Question: I have a table like below. In this table, the "model" column contains file type information.
We log the latest updated date of any file Type(AFP/Arch/ etc..) along with the date of the day that we are inputting these values.
For example, if I'm inputting the values today and I found that the file AFP is updated yesterday. The row would be like
'''
|File type| |Date of Input| |updated date|
| AFP | | 2018.05.09 | | 2018.05.08 |
'''
<URL>
Using this I would like to create a pivot table that shows me the Difference of the column "Update" from the Previous "Date". The desired values in the above example would be "1"(the difference between today & yesterday). But using the show value as "Difference from" option doesn't give me proper values with dates.
Please, find the date below.

'''
| Model | Date | Update | | |
|---------------|------------|------------|---|---|
| AFP | 2018.03.05 | 2018.02.26 | | |
| AFP | 2018.03.07 | 2018.02.26 | | |
| AFP | 2018.03.09 | 2018.02.26 | | |
| AFP | 2018.03.14 | 2018.02.26 | | |
| AFP_FP | 2018.03.07 | 2018.03.06 | | |
| AFP_FP | 2018.03.09 | 2018.03.09 | | |
| AFP_FP | 2018.03.14 | 2018.03.09 | | |
| Arch | 2018.03.05 | 2018.02.22 | | |
| Arch | 2018.03.07 | 2018.02.22 | | |
| Arch | 2018.03.09 | 2018.02.22 | | |
| Arch | 2018.03.14 | 2018.03.13 | | |
| EL | 2018.03.05 | 2018.03.01 | | |
| EL | 2018.03.07 | 2018.03.07 | | |
| EL | 2018.03.09 | 2018.03.09 | | |
| EL | 2018.03.14 | 2018.03.09 | | |
| PO HD | 2018.03.05 | 2018.03.02 | | |
| PO HD | 2018.03.07 | 2018.03.07 | | |
| PO HD | 2018.03.09 | 2018.03.09 | | |
| PO HD | 2018.03.14 | 2018.03.14 | | |
| PO HP | 2018.03.05 | 2018.03.02 | | |
| PO HP | 2018.03.07 | 2018.03.07 | | |
| PO HP | 2018.03.09 | 2018.03.09 | | |
| PO HP | 2018.03.14 | 2018.03.14 | | |
| PO PL | 2018.03.05 | 2018.03.02 | | |
| PO PL | 2018.03.07 | 2018.03.07 | | |
| PO PL | 2018.03.09 | 2018.03.09 | | |
| PO PL | 2018.03.14 | 2018.03.14 | | |
| RCP | 2018.03.05 | 2018.02.26 | | |
| RCP | 2018.03.07 | 2018.02.26 | | |
| RCP | 2018.03.09 | 2018.02.26 | | |
| RCP | 2018.03.14 | 2018.02.26 | | |
| SPW() | 2018.03.05 | 2018.02.26 | | |
| SPW() | 2018.03.07 | 2018.02.26 | | |
| SPW() | 2018.03.09 | 2018.02.26 | | |
| SPW() | 2018.03.14 | 2018.02.26 | | |
| STR | 2018.03.05 | 2018.02.22 | | |
| STR | 2018.03.07 | 2018.02.22 | | |
| STR | 2018.03.09 | 2018.02.22 | | |
| STR | 2018.03.14 | 2018.02.22 | | |
| STR - Patriot | 2018.03.09 | 2018.03.07 | | |
| STR - Patriot | 2018.03.14 | 2018.03.07 | | |
| TD PL | 2018.03.05 | 2017.07.11 | | |
| TD PL | 2018.03.07 | 2017.07.11 | | |
| TD PL | 2018.03.09 | 2017.07.11 | | |
| TD PL | 2018.03.14 | 2017.07.11 | | |
'''
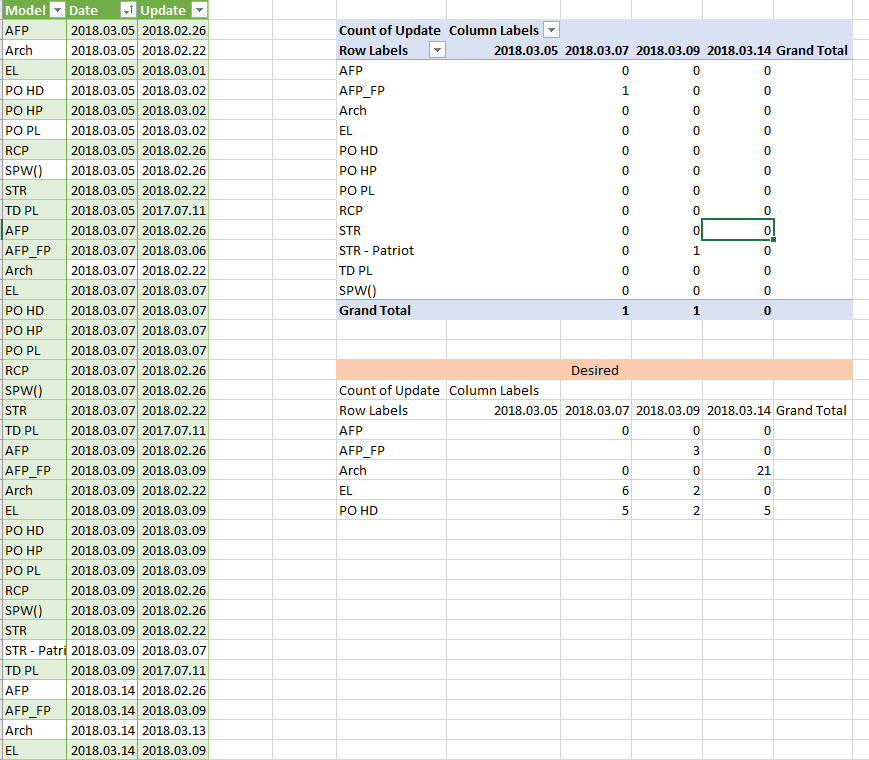
Answer: After dragging pill to rows and Pill to Columns (which seems that you have done this already), you should drag the to values, summarize it by Sum and Show Value as with base fields and Base item
The final screenshot is as follows. Only that your desired value for is 21, my calculation is 19:
<URL>